Aerial crown-view tile of a tropical tree (Barro Colorado Island, Panama), acquired 20250818:
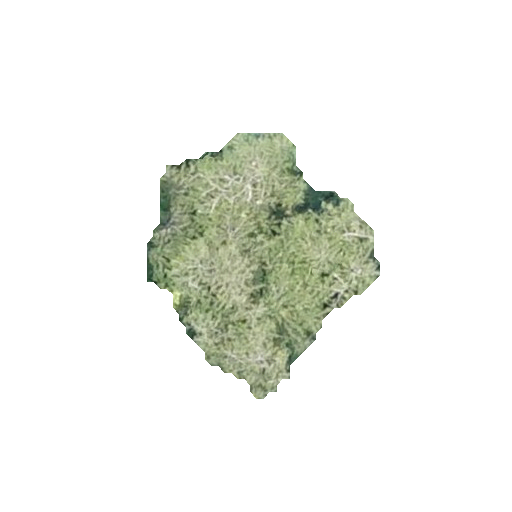
Species: Quararibea stenophylla
GBIF accepted scientific name: Quararibea stenophylla
Crown area: 54.863 m²